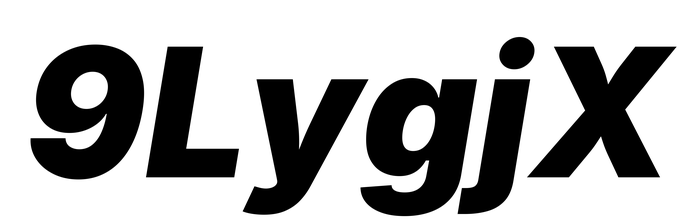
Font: Inter-Italic_Black_Italic